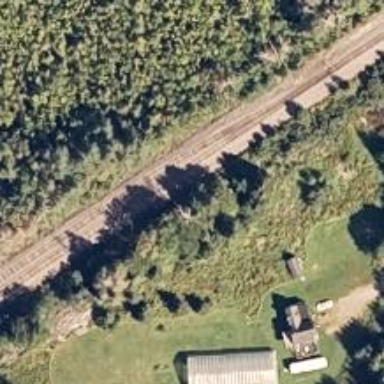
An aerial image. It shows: Railway siding for service.